Field crop: maize
Growth stage: 1
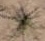
Species: salsola